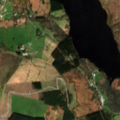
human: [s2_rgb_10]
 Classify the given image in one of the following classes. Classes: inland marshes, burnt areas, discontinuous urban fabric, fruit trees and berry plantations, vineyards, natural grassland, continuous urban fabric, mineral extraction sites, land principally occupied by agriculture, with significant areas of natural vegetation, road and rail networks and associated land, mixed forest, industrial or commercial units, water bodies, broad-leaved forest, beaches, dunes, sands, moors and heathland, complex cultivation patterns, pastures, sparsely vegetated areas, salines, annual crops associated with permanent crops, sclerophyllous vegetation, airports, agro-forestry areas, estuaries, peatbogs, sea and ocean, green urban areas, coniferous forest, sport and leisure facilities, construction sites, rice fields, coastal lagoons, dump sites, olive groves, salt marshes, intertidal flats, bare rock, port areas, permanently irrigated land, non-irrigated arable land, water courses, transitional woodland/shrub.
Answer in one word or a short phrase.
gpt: land principally occupied by agriculture, with significant areas of natural vegetation, broad-leaved forest, coniferous forest, natural grassland, moors and heathland, transitional woodland/shrub, water bodies